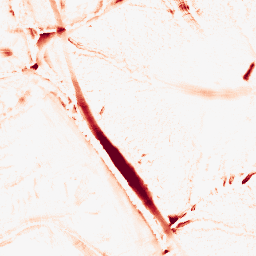
Category: morphological
Decomposition family: morphological
Decomposition parameters: operation: opening
size: 10
Upsampling method: lanczos
Upsampling parameters: scale: 8
Upsampling scale: 8